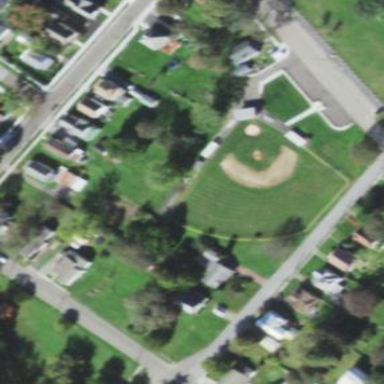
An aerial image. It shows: Baseball pitch for leisure and sports activities.